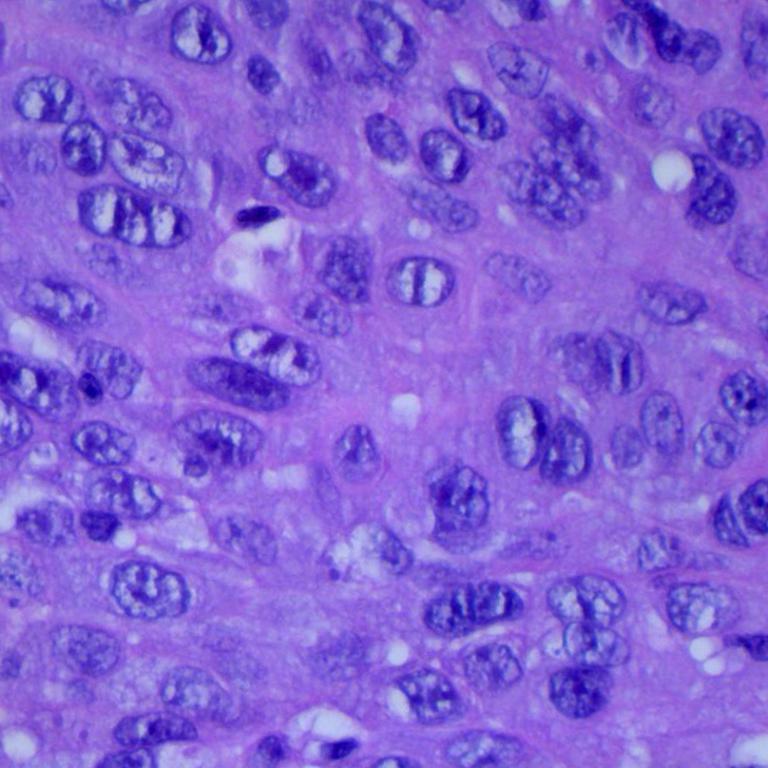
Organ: lung
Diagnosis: squamous carcinomas